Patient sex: F
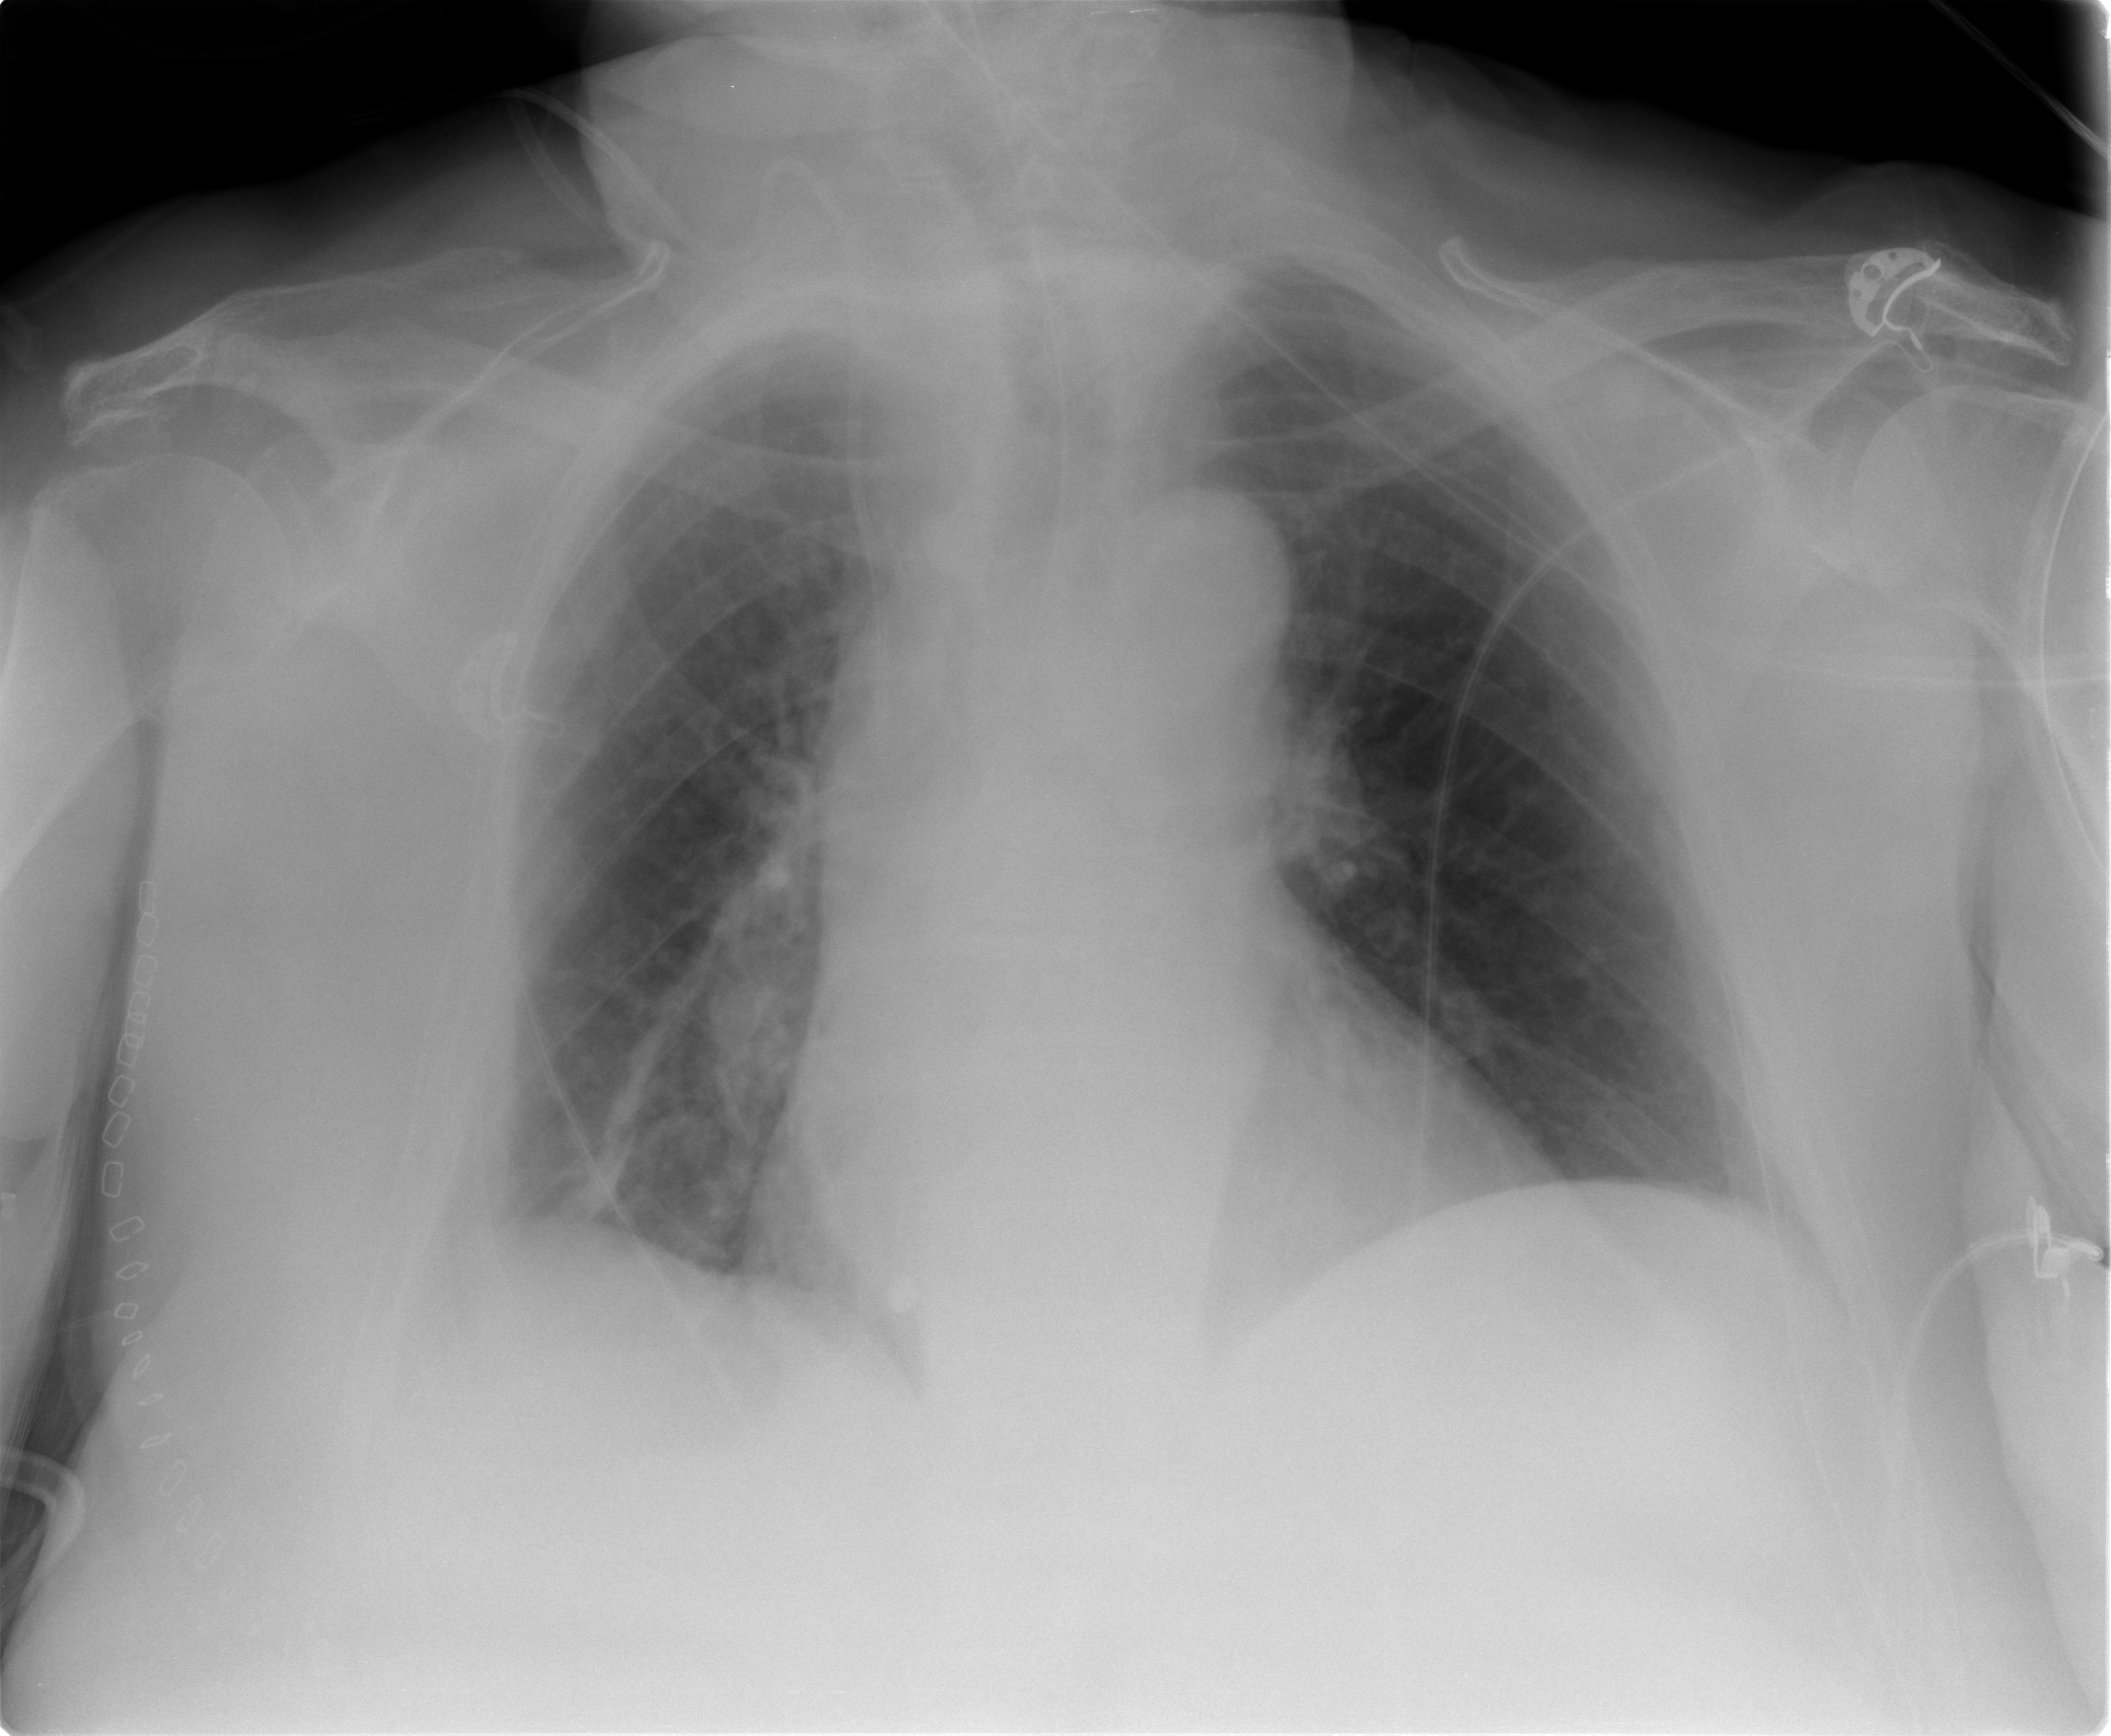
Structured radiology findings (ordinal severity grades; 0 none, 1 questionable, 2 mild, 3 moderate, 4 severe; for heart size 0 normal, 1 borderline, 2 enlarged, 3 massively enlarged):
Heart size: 2
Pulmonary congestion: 0
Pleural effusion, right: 2
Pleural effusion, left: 0
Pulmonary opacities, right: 2
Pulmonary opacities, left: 0
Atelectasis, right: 2
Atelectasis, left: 0